CT reconstruction: vmi40
Segmentation target: lesions
Patient: M, age 74
ISS stage: Stage 1
Metal implant: no
Axial slice:
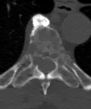
Sagittal slice:
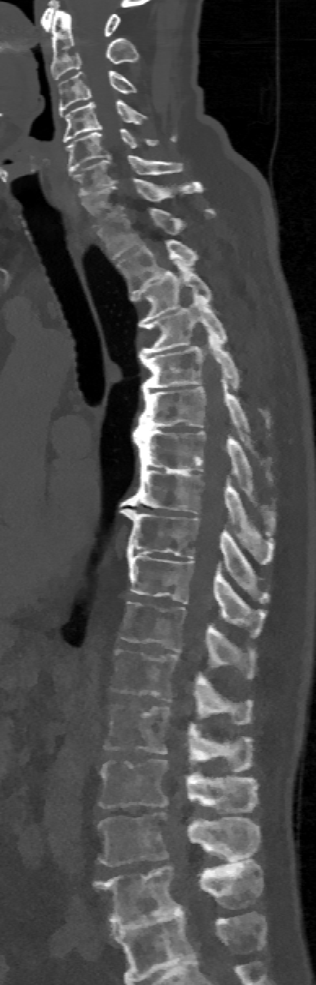